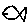
Label: fish